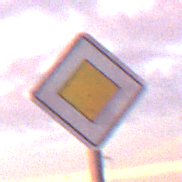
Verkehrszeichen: Vorfahrtsstrasse
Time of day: SunriseSunset
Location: Outdoor (Urban)
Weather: PartlyCloudy
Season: NotSpecified
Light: Natural